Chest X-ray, AP view. Patient: 62 years old, sex F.
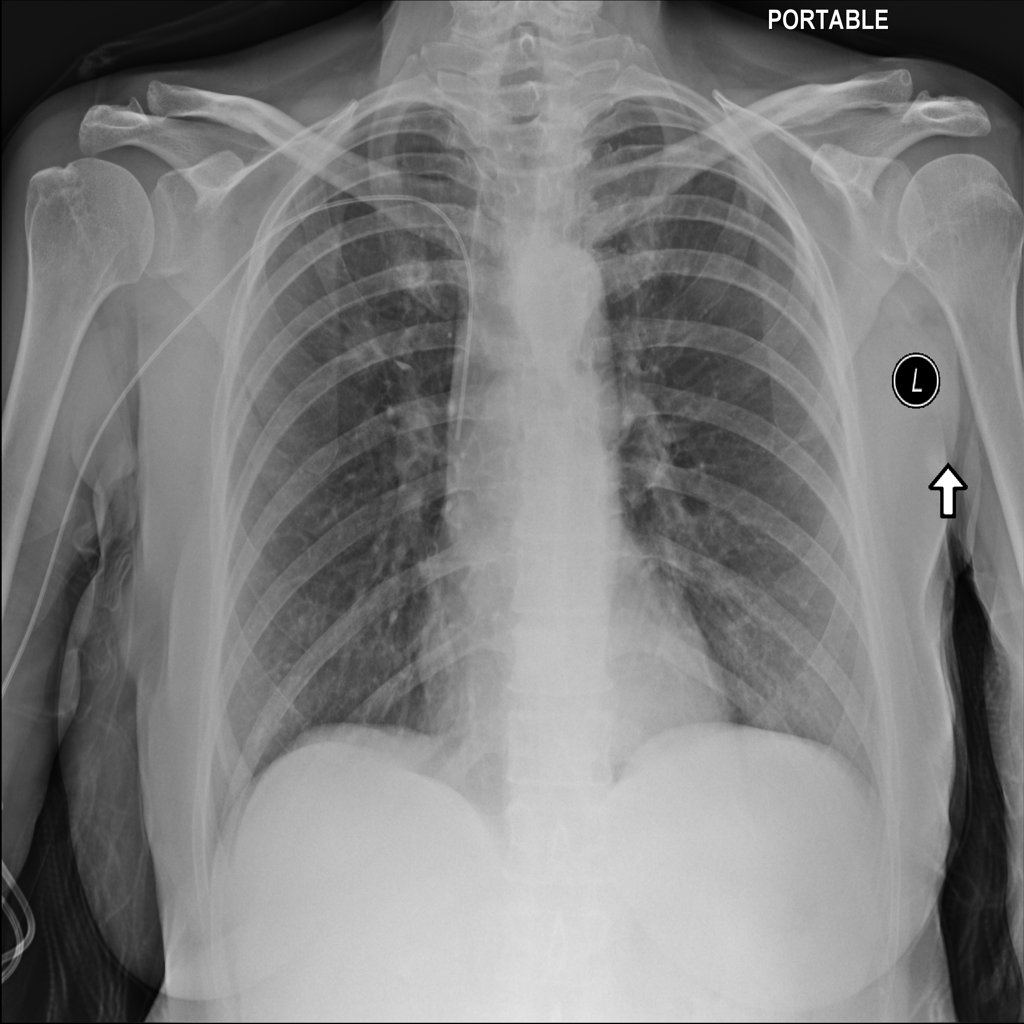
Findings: No Finding